Field crop: maize
Growth stage: 2
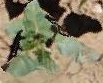
Species: datura